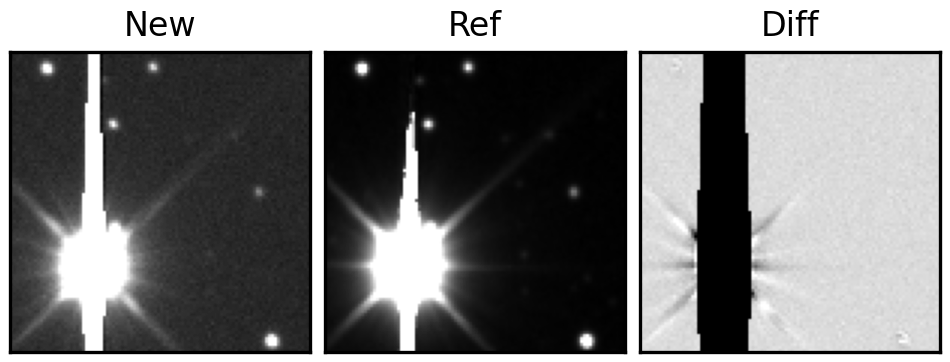
Label: bogus